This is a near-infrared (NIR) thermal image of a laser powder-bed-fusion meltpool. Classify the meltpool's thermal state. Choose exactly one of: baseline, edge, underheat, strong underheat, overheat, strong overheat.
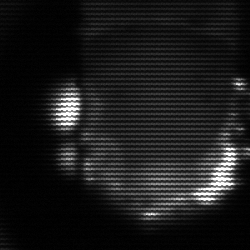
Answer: baseline